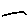
Label: line